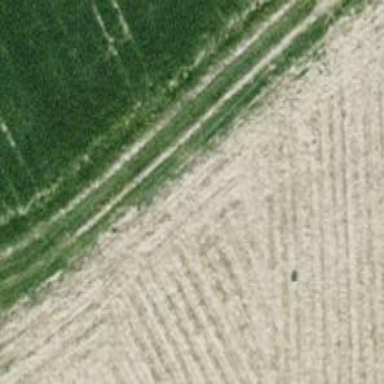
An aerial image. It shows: Unpaved track with grade2 tracktype.